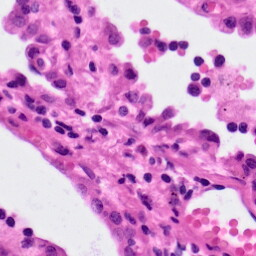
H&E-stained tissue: Lung